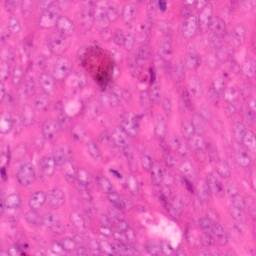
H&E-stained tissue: Colon